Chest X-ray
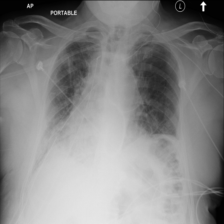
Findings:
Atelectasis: positive
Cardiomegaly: negative
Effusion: negative
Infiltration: positive
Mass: negative
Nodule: negative
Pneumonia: negative
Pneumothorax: positive
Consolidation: negative
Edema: negative
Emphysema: positive
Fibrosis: negative
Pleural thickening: negative
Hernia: negative